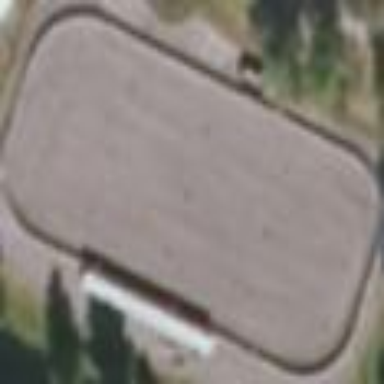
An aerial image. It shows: Ice rink used for ice hockey.